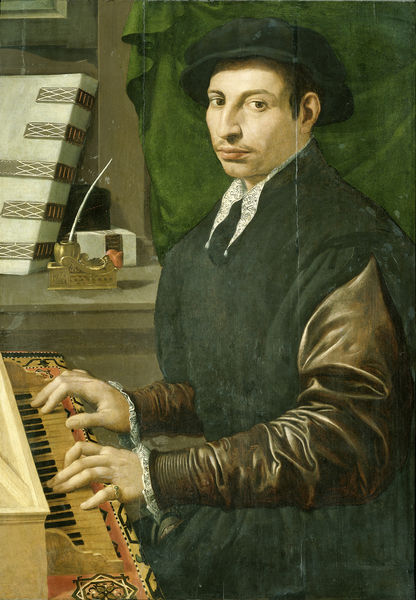
Titel: De klavechordspeler
Künstler: Francesco Traballesi
Standort: Amsterdam
Institution: Rijksmuseum
Schlagwörter: feder, mann, grün, finger, holz, schwarz, weiss, rot, muster, rahmen, ärmel, bild, vorhang, spitzen, musik, noten, spielen, klavier, buch, tasten, tintenfass, schreibzeug, tast